【题型】填空题　【知识点】解析几何　【难度】easy
已知抛物线$C$:$y^2 = x$的焦点为$F$，$A$，$B$是抛物线$C$上关于其对称轴对称的两点，若$AF \perp OB$，$O$为坐标原点，则点$A$的横坐标为\underline{\quad\quad\quad\quad}.
【解答】
\noindent
【答案】$\boldsymbol{\frac{5}{4}}/$$1.25$

\vspace{1em}
\noindent
【解析】

因为抛物线$C$:$y^2 = x$的焦点为$F$，则$F\left(\frac{1}{4},\ 0\right)$，

又因为$A$，$B$是抛物线$C$上关于其对称轴对称的两点，

设$A(y^2,y)$，$B(y^2,-y)$，因为$AF \perp OB$，

则$\overrightarrow{AF} \cdot \overrightarrow{OB} = 0$，$\overrightarrow{AF} = \left(\frac{1}{4} - y^2, -y\right)$，$\overrightarrow{OB} = (y^2, -y)$

所以$\overrightarrow{AF} \cdot \overrightarrow{OB} = \left(\frac{1}{4} - y^2, -y\right) \cdot (y^2, -y) = \frac{5}{4}y^2 - y^4 = 0$，

解得$y^2 = 0$（舍）或$y^2 = \frac{5}{4}$，即点$A$的横坐标为$\frac{5}{4}$，

故答案为：$\boldsymbol{\frac{5}{4}}$。
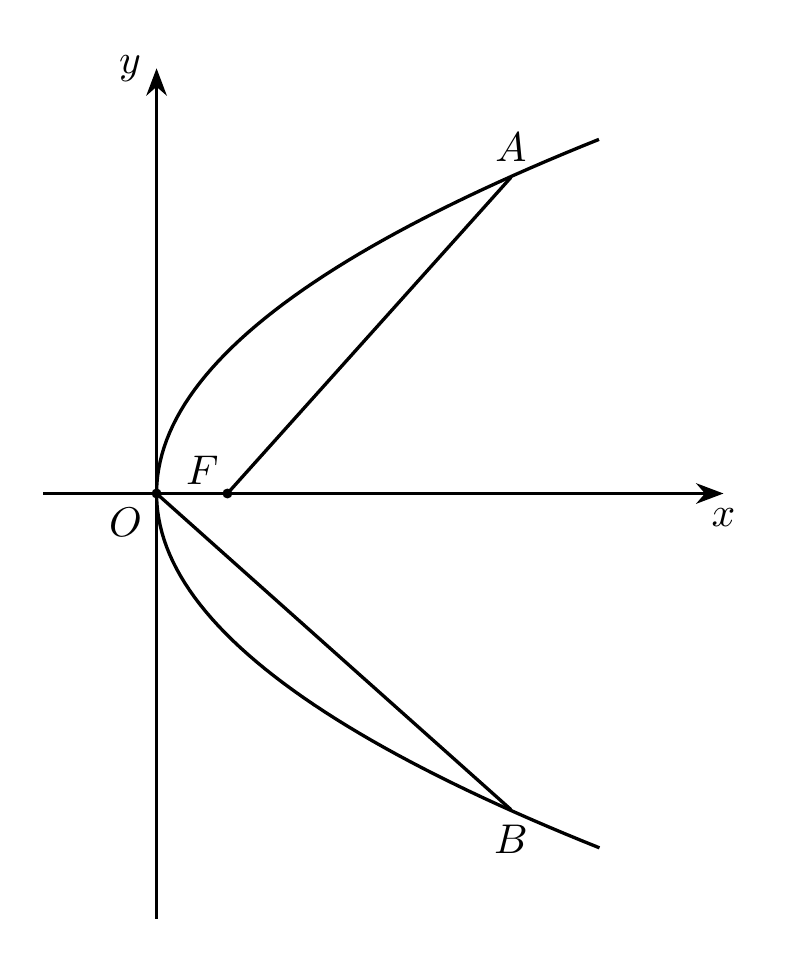